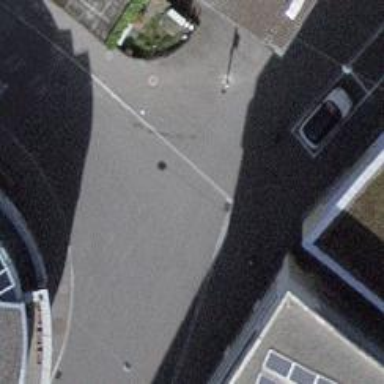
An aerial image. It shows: Living street with sett surface.